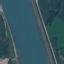
Label: River